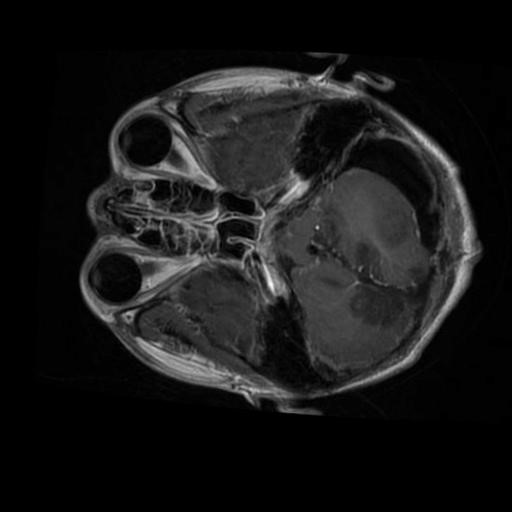
Label: brain_glioma